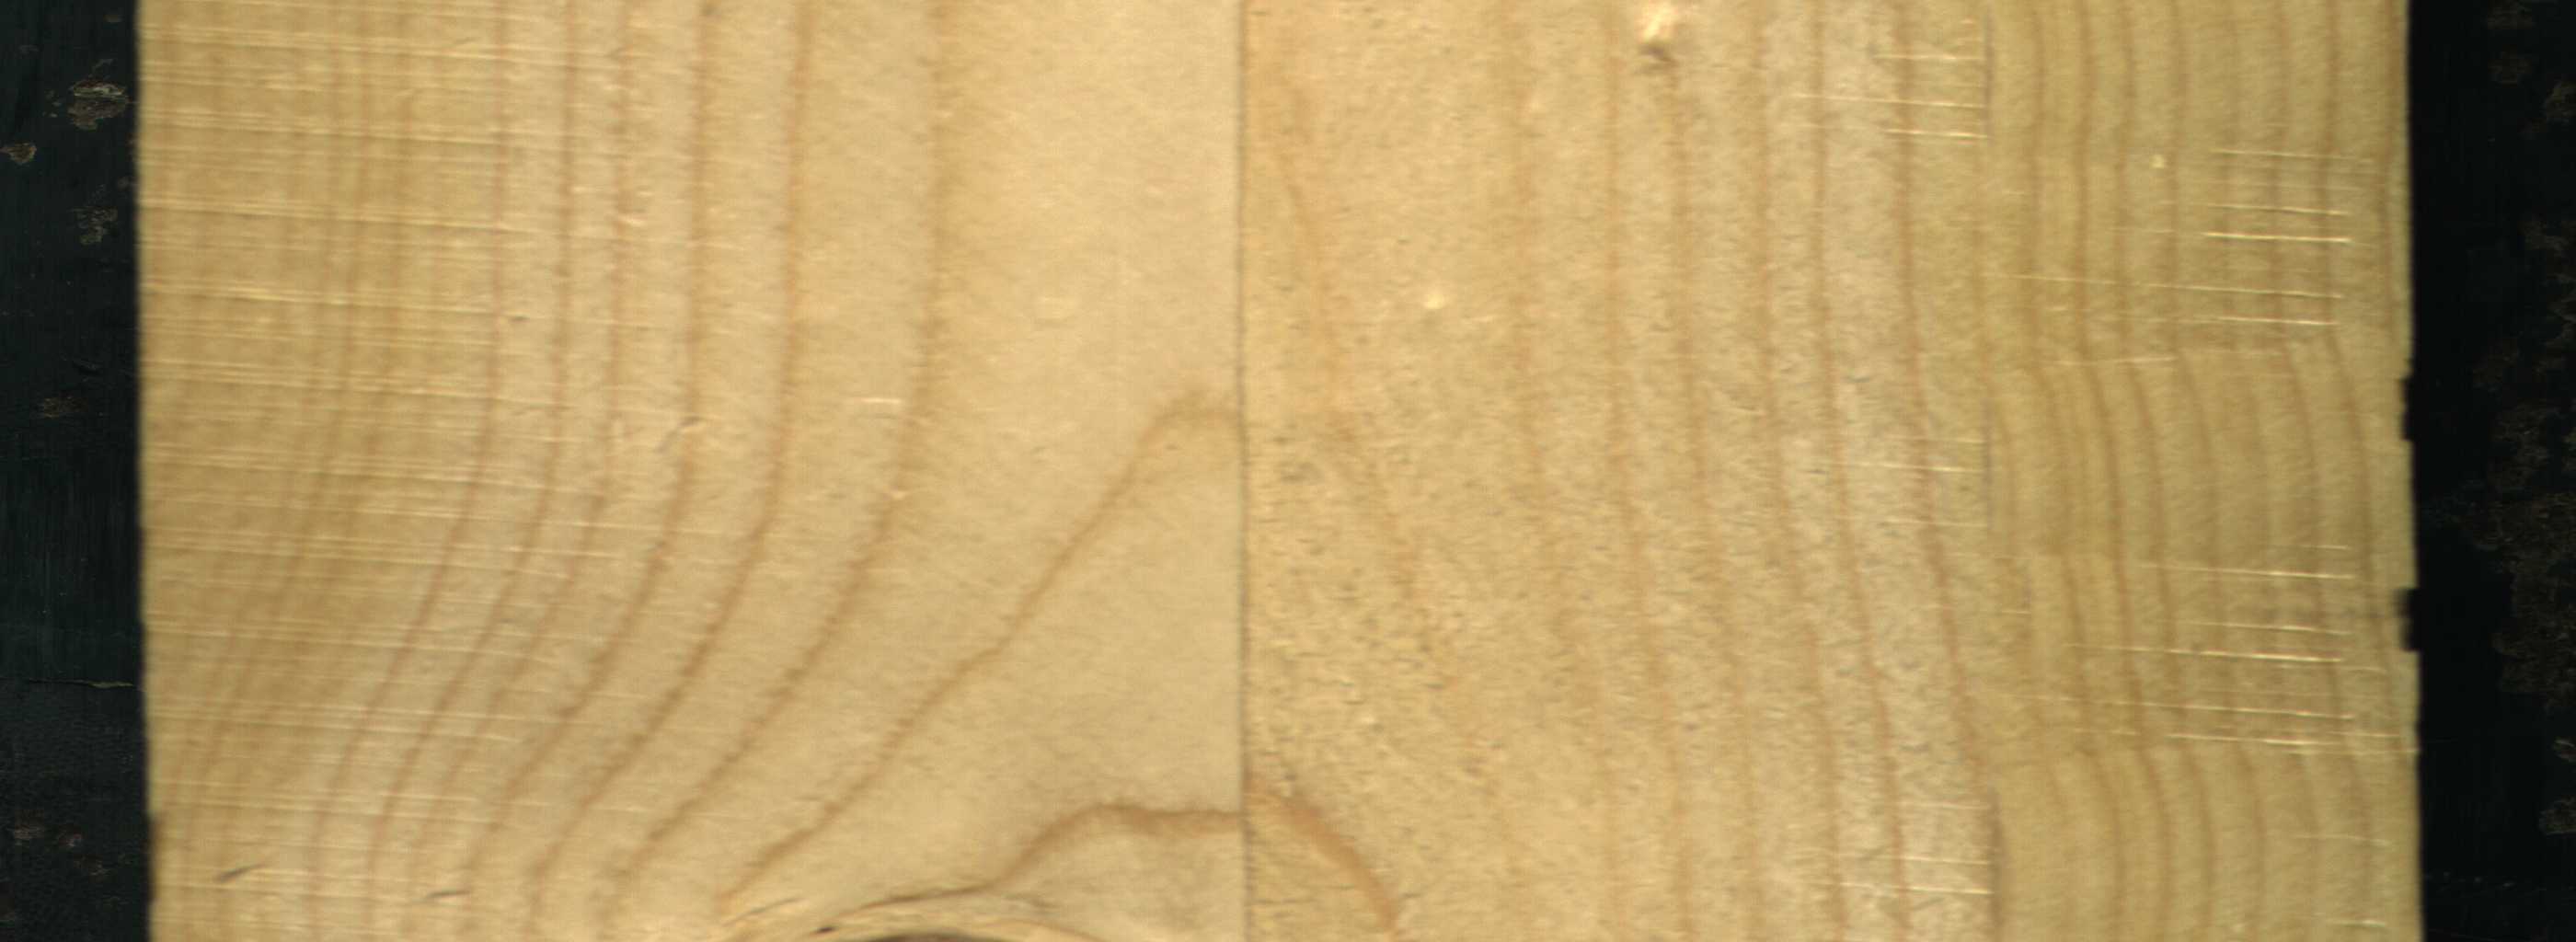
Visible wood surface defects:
Live_Knot